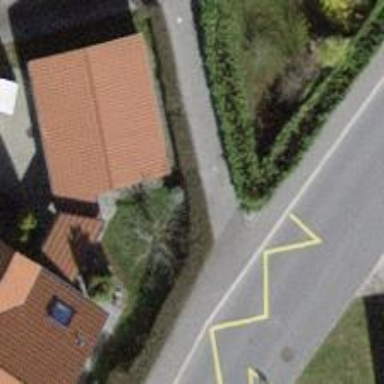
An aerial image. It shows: Cycle barrier.